Here is the time-frequency representation (spectrogram) of a rolling-element bearing's vibration measurement. Determine the bearing's health state. Answer with exactly one of: normal, inner_race, outer_race, ball.
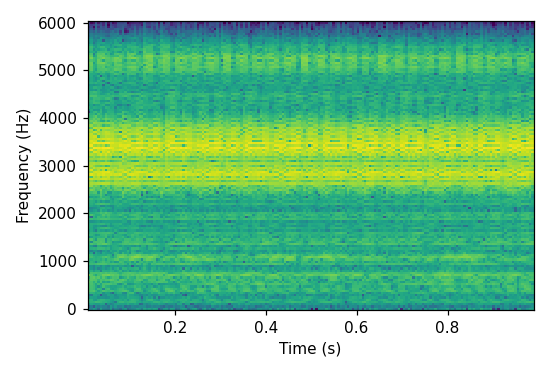
Answer: outer_race